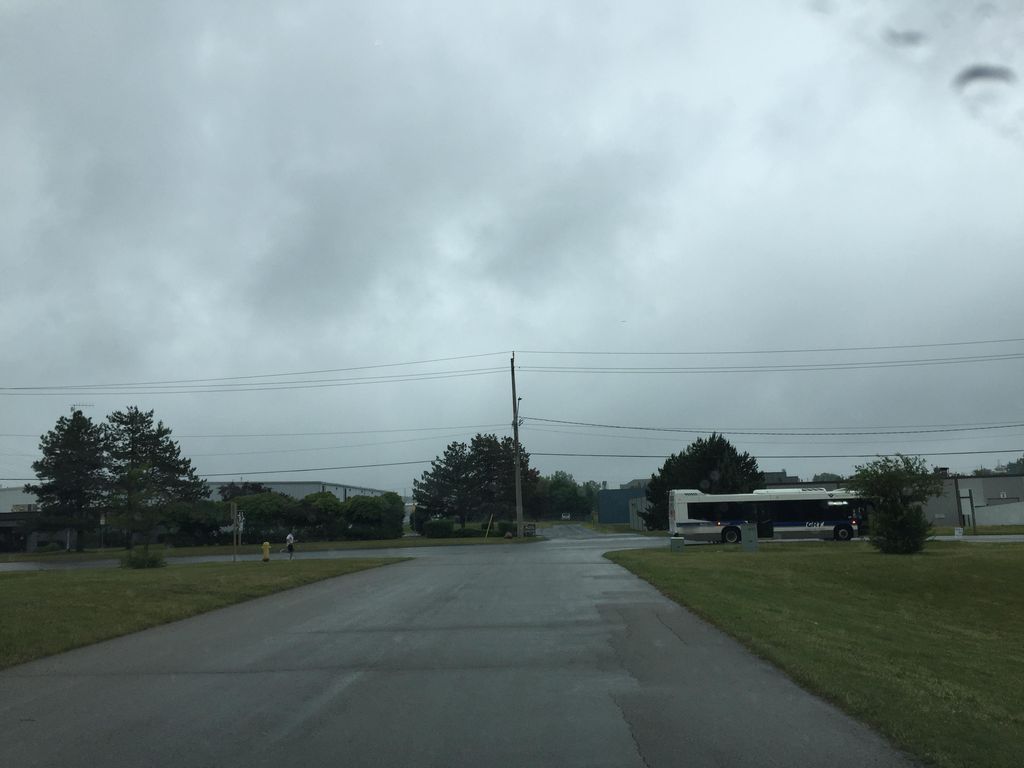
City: kitchener-waterloo